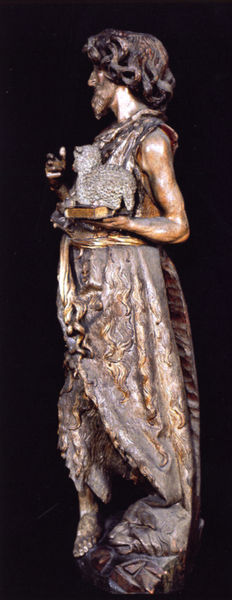
Titel: Johannes d. T. aus dem Mittelschrein des Hochaltares
Künstler: Meister des Lautenbacher Hochaltares
Standort: Lautenbach im Renchtal
Institution: St. Mariä Krönung
Schlagwörter: blau, fuß, gemälde, hand, kopf, körper, mann, schatten, umhang, weiß, braun, frau, geste, grau, haar, holz, kleid, profil, rücken, gürtel, hund, rot, tier, muster, ornament, bart, arm, augen, bibel, falten, johannes, täufer, hals, figur, gewand, gold, haare, stehend, gotik, locken, renaissance, skulptur, statue, fell, italien, detail, muskeln, glanz, aufrecht, seitenansicht, metall, bronze, plastik, rüschen, zeigen, stege, foto, katze, messing, lamm, schaf, moses, buch, kupfer, seite, christus, jesus, manierismus, heiliger, löwe, opfer, eule, sakral, testament, leopard, retter, johannes der täufer, spätgotik, schnitzkunst, skultur, bausch, apostel, schnitzfigur, gewandfigur, agnus dei, dchaf, kehlen, prodoromos, glan, baptist, bamd, kurze haaree